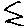
Label: zigzag